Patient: sex M, age 62
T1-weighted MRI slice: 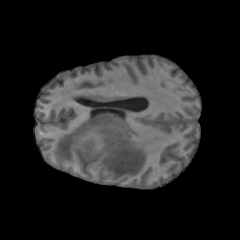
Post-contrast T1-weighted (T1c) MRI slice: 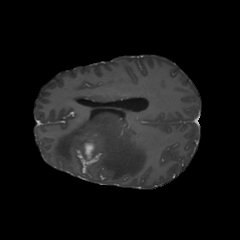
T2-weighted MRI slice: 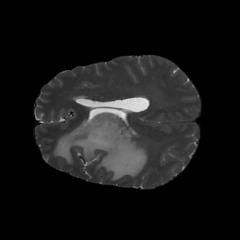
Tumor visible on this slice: yes
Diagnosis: Glioblastoma, IDH-wildtype
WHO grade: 4